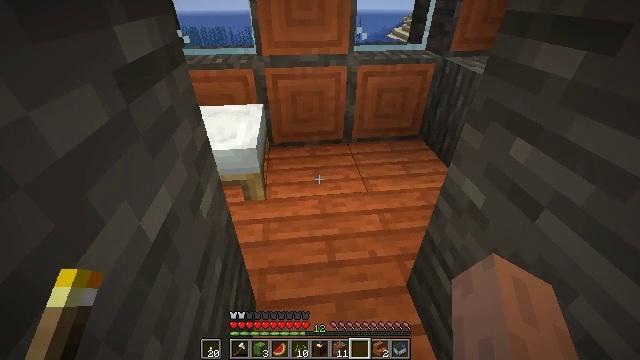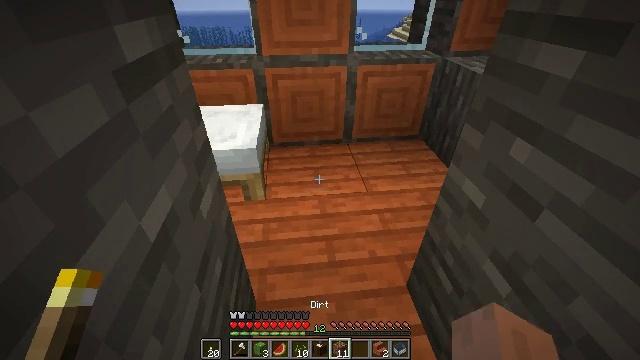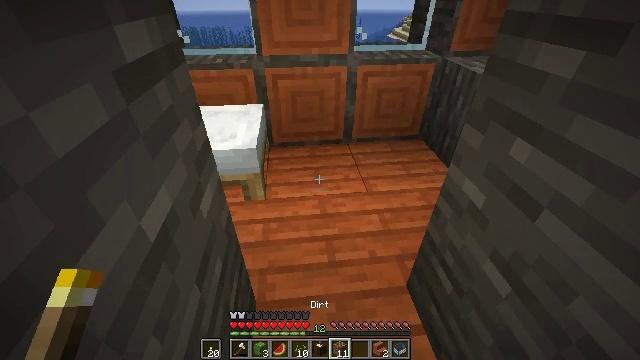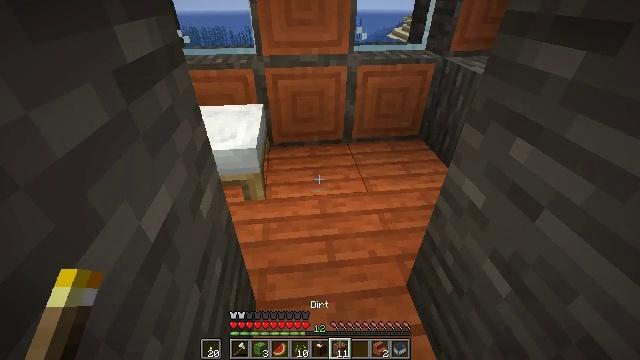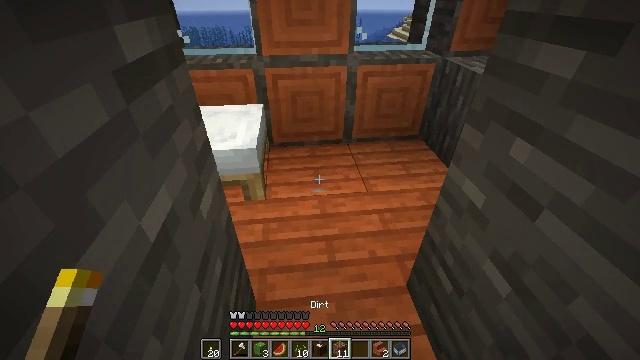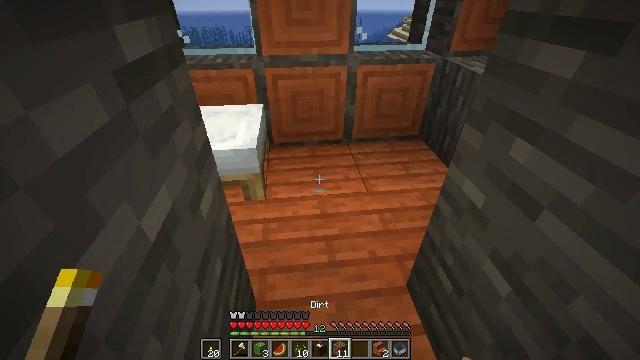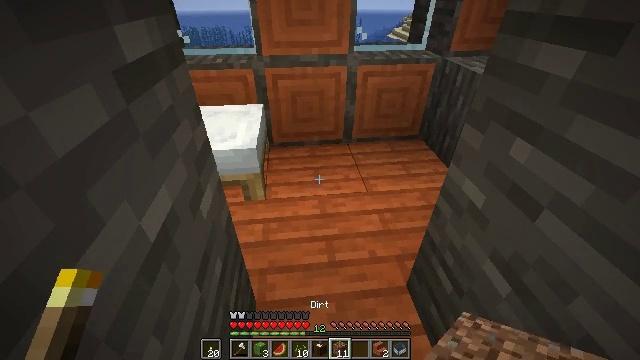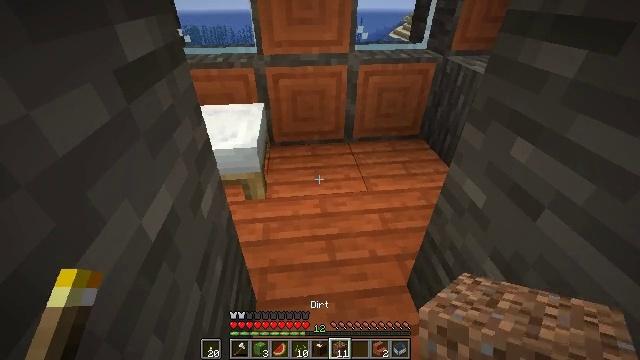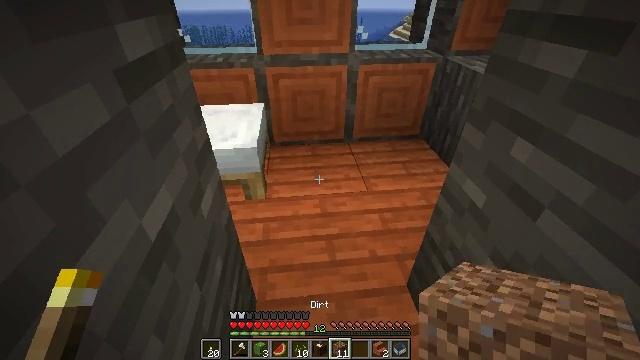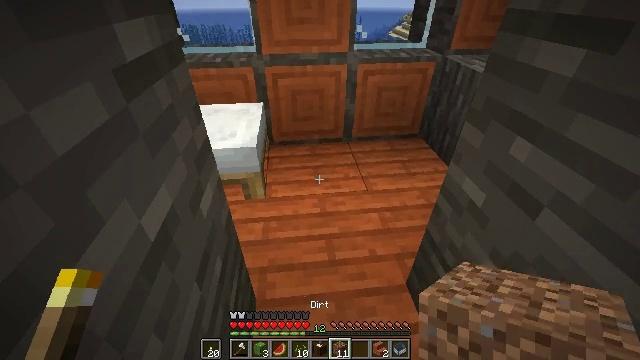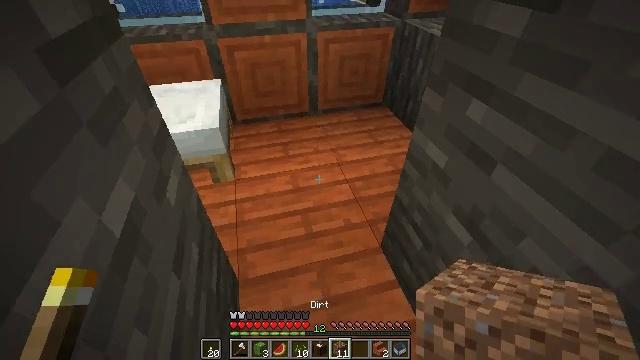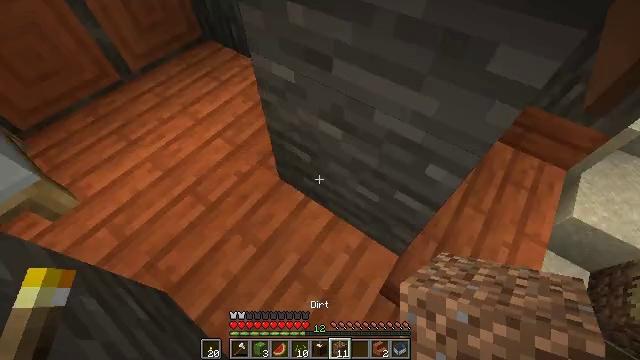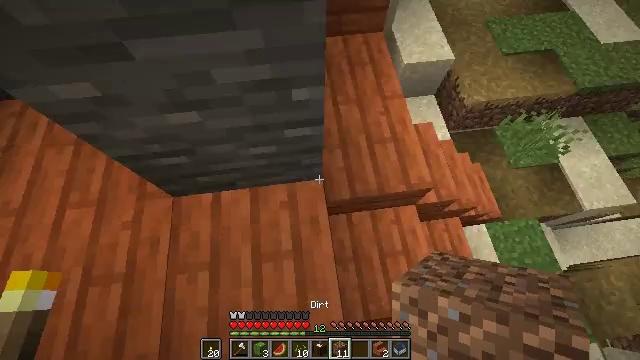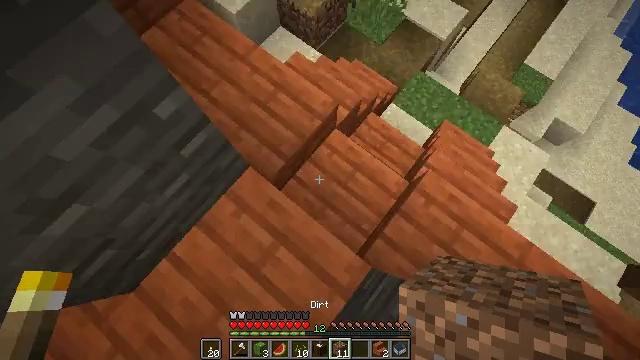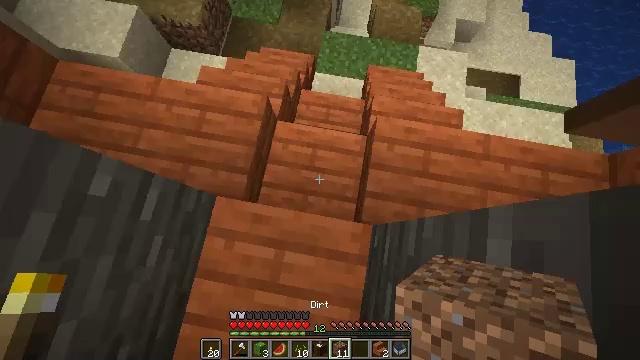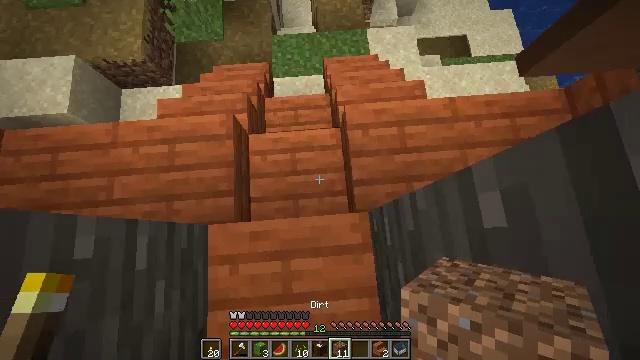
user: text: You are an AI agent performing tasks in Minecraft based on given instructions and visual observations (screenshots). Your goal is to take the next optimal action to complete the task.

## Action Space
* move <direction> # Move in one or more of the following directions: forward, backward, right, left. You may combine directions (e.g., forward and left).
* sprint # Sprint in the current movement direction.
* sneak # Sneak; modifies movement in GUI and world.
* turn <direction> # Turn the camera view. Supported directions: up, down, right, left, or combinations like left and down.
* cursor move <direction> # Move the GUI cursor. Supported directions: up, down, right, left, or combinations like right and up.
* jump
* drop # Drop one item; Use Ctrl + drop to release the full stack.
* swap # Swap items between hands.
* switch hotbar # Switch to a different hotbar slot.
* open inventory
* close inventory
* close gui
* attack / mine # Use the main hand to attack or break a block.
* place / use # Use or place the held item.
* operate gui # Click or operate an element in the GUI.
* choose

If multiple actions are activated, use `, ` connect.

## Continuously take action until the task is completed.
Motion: motion action
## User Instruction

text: Pick up the acacia stairs after mining.
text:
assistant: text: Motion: no_op
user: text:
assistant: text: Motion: no_op
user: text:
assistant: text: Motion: no_op
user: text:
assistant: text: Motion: no_op
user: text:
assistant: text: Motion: no_op
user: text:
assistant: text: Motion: no_op
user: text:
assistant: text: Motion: no_op
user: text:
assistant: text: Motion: no_op
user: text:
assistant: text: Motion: no_op
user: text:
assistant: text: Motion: turn right and down
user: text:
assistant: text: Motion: turn right and down
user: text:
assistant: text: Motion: turn right and down
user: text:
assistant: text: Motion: turn right and down
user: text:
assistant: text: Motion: turn right and down
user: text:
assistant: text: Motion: turn right
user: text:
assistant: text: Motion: turn right
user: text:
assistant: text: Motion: no_op
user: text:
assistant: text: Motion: no_op
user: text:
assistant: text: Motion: no_op
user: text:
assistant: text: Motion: no_op
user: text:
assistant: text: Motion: no_op
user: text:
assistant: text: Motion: no_op
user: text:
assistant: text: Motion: no_op
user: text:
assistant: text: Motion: no_op
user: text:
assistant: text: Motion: no_op
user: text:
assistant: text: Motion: no_op
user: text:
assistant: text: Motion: turn up
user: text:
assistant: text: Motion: turn left
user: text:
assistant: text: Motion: turn left and up
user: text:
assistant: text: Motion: turn left and up